Aerial crown-view tile of a tropical tree (Barro Colorado Island, Panama), acquired 20250124:
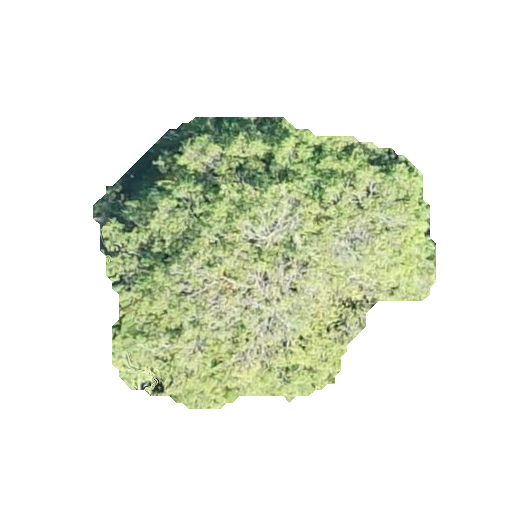
Species: Sapium glandulosum
GBIF accepted scientific name: Sapium glandulosum
Crown area: 110.907 m²